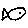
Label: fish